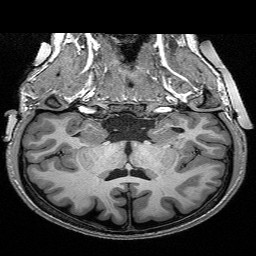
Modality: T1w
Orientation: sagittal